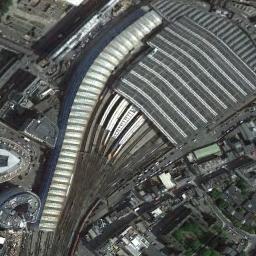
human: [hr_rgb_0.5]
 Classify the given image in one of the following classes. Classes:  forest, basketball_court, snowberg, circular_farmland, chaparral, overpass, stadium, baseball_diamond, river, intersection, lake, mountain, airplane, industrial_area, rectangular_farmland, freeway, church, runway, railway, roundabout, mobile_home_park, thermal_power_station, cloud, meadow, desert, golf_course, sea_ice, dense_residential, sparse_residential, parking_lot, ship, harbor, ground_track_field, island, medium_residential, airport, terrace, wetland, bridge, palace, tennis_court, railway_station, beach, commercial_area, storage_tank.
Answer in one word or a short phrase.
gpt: railway_station